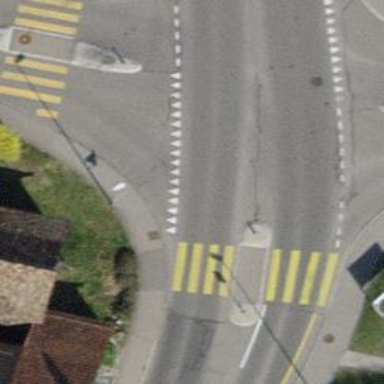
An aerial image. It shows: Asphalt sidewalk along the footway.